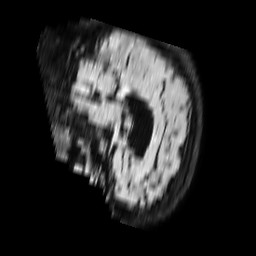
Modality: FLAIR
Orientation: sagittal
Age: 65
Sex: female
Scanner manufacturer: philips
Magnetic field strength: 1.5 T
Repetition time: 6 s
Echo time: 0.1023 s